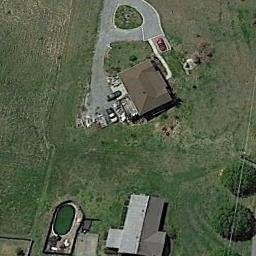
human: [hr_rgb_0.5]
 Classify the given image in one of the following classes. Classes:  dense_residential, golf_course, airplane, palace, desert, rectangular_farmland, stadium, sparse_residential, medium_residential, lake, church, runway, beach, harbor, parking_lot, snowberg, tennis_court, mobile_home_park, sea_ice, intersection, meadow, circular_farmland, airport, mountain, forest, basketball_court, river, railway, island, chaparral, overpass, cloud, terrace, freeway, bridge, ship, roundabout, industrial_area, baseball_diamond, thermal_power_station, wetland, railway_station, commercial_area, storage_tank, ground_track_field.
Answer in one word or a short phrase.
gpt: sparse_residential